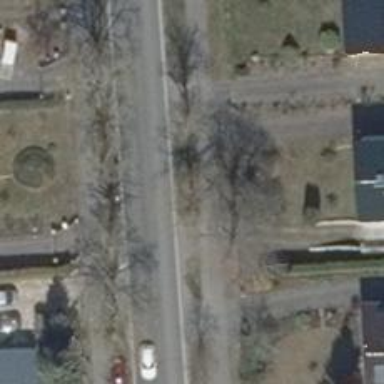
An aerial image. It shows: Avenue of deciduous broadleaved trees.